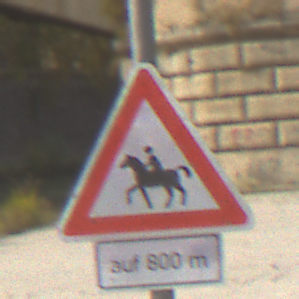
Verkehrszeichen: ReiterRechts
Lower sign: LaengeEinerStrecke5
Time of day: MorningAfternoon
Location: Outdoor (Suburban)
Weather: PartlyCloudy
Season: NotSpecified
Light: Natural